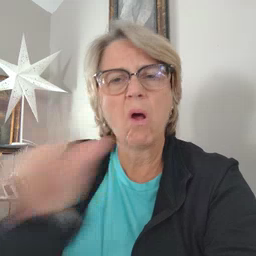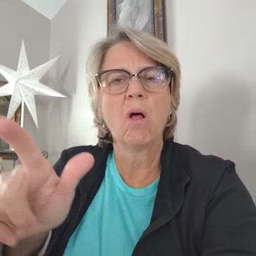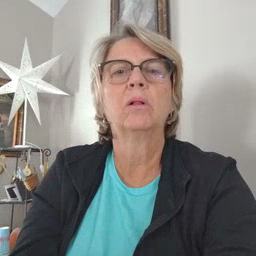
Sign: all